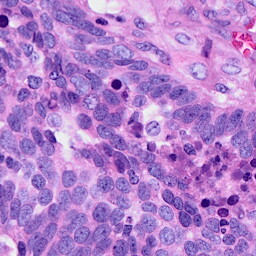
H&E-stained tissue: Ovarian